Question: I have a list of checkboxes and labels. Depending on the line item width, and the container wrap, the checkbox may end up on the previous line, with the label starting the 2nd line. I'd like for this to not happen, instead taking the checkbox with the label to the next line.
I attempted to use the '~' selector and I can reference the label this way (as denoted by the border) however the input is not affected which doesn't stop the line break from wrapping.
'''
<ul>
<li>
<input type="checkbox" />
<label>AAAAAA</label>
</li>
<li>
<input type="checkbox" />
<label>AAAAAA</label>
</li>
...
</ul>
'''
Css
'''
ul { list-style: none; }
ul li { display: inline; }
ul li input ~ label {
white-space: nowrap;
border: 1px solid #555;
}
'''

Fiddle:
<URL>
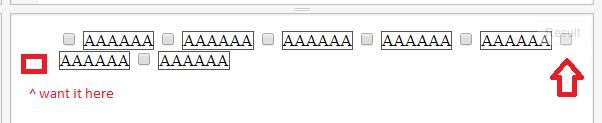
Answer: You may want to use 'inline-block' instead of 'inline' for the display property on the 'li' items:
> The element generates a block element box that will be flowed with surrounding content as if it were a single inline box (behaving much like a replaced element would).
'''
ul { list-style: none; }
ul li { display: inline-block; }
ul li input ~ label {
white-space: nowrap;
border: 1px solid #555;
}
'''
'''
<ul>
<li>
<input type="checkbox" />
<label>AAAAAA</label>
</li>
<li>
<input type="checkbox" />
<label>AAAAAA</label>
</li>
<li>
<input type="checkbox" />
<label>AAAAAA</label>
</li>
<li>
<input type="checkbox" />
<label>AAAAAA</label>
</li>
<li>
<input type="checkbox" />
<label>AAAAAA</label>
</li>
<li>
<input type="checkbox" />
<label>AAAAAA</label>
</li>
<li>
<input type="checkbox" />
<label>AAAAAA</label>
</li>
</ul>
'''
---
If you use 'inline-block' take in care that generates a white-space between items that you may need to remove. Read this article for more info:
### Fighting Space Between Inline-block elements